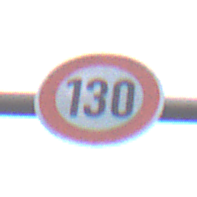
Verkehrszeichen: Geschwindigkeit130
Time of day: SunriseSunset
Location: Outdoor (Urban)
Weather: PartlyCloudy
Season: NotSpecified
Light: Natural